Question: I am stock here with glassfish configuration at Eclipse.
Take a look:

The finish button is disabled. What should I do here? I am pointing it to the directory in which I have installed glassfish. Plz help.
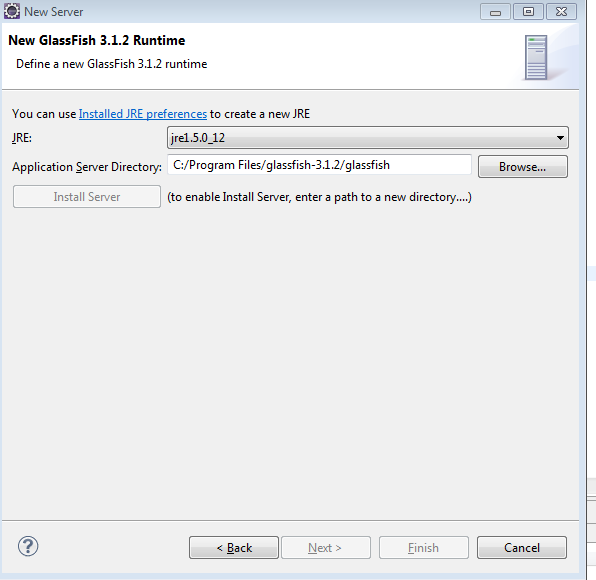
Answer: I think the problem might be that you were trying to register GF 3.1.2 to use Java SE 5. Java EE 6 requires a Java SE 6 JDK to run successfully.